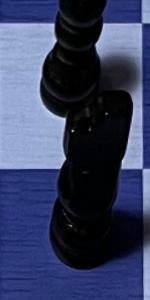
Label: Knight_Black